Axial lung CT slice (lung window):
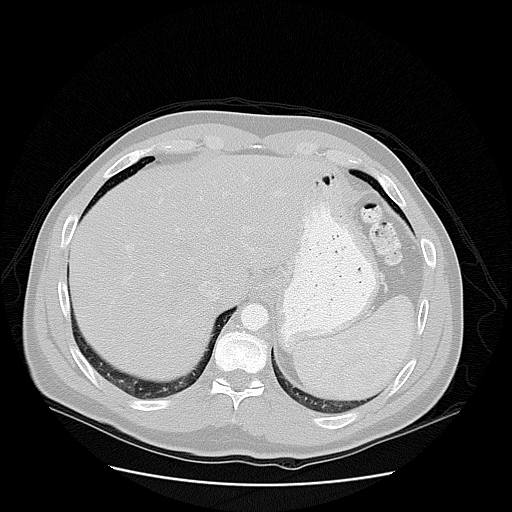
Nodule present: no